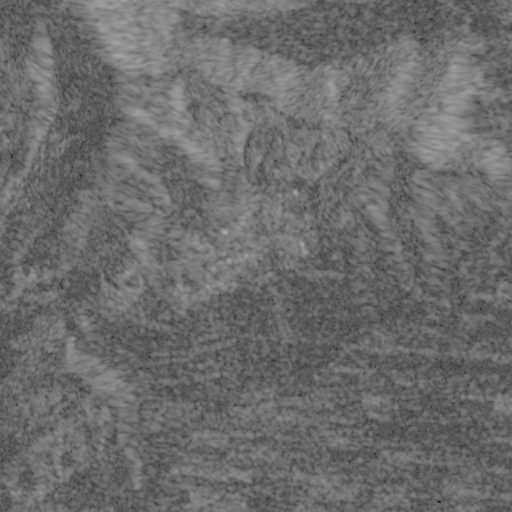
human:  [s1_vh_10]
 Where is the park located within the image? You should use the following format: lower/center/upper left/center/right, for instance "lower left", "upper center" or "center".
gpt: The park is located in the center of the image.
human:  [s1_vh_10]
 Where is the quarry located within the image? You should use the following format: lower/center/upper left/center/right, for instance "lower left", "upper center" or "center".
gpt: The quarry is located in the center left of the image.
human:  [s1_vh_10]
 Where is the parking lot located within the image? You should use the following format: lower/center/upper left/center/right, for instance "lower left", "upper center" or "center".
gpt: There is no parking lot in the image.

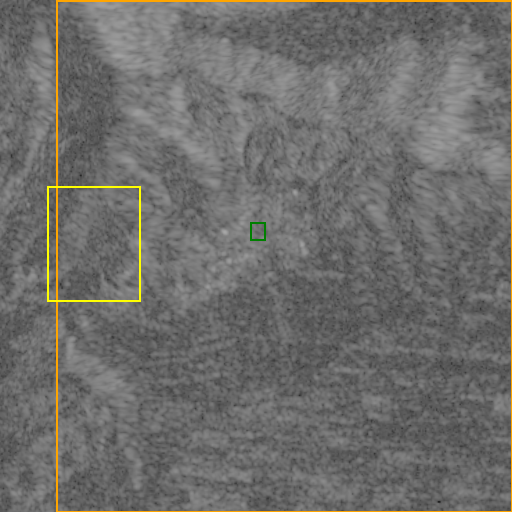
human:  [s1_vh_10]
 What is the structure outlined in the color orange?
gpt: The structure outlined in orange is a crop field.
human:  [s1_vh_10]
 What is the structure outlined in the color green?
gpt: The structure outlined in green is a park.
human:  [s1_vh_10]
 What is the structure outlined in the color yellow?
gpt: The structure outlined in yellow is a quarry.
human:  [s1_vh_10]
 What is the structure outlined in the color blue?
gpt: There is no blue outline.